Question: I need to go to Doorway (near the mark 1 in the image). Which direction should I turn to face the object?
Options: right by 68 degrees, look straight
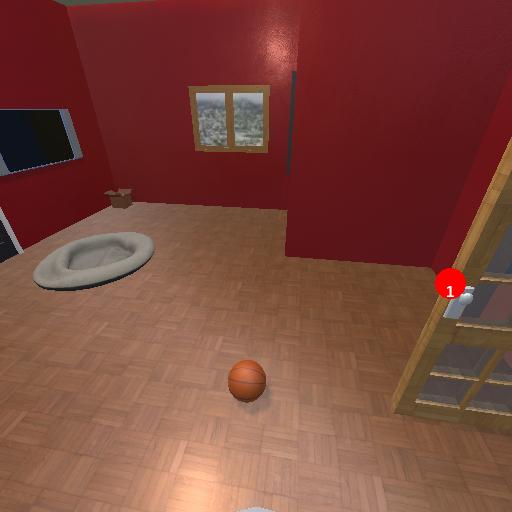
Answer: right by 68 degrees